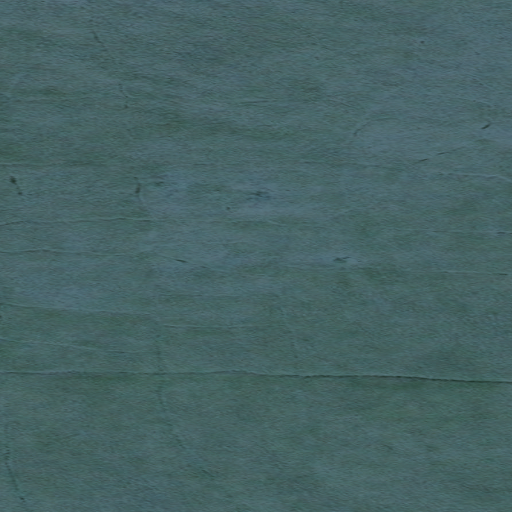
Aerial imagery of ridge(s) in Alaska named Shaningarok Ridge containing only unknown